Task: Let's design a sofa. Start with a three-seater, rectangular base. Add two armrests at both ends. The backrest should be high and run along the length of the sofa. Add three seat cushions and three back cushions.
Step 107:
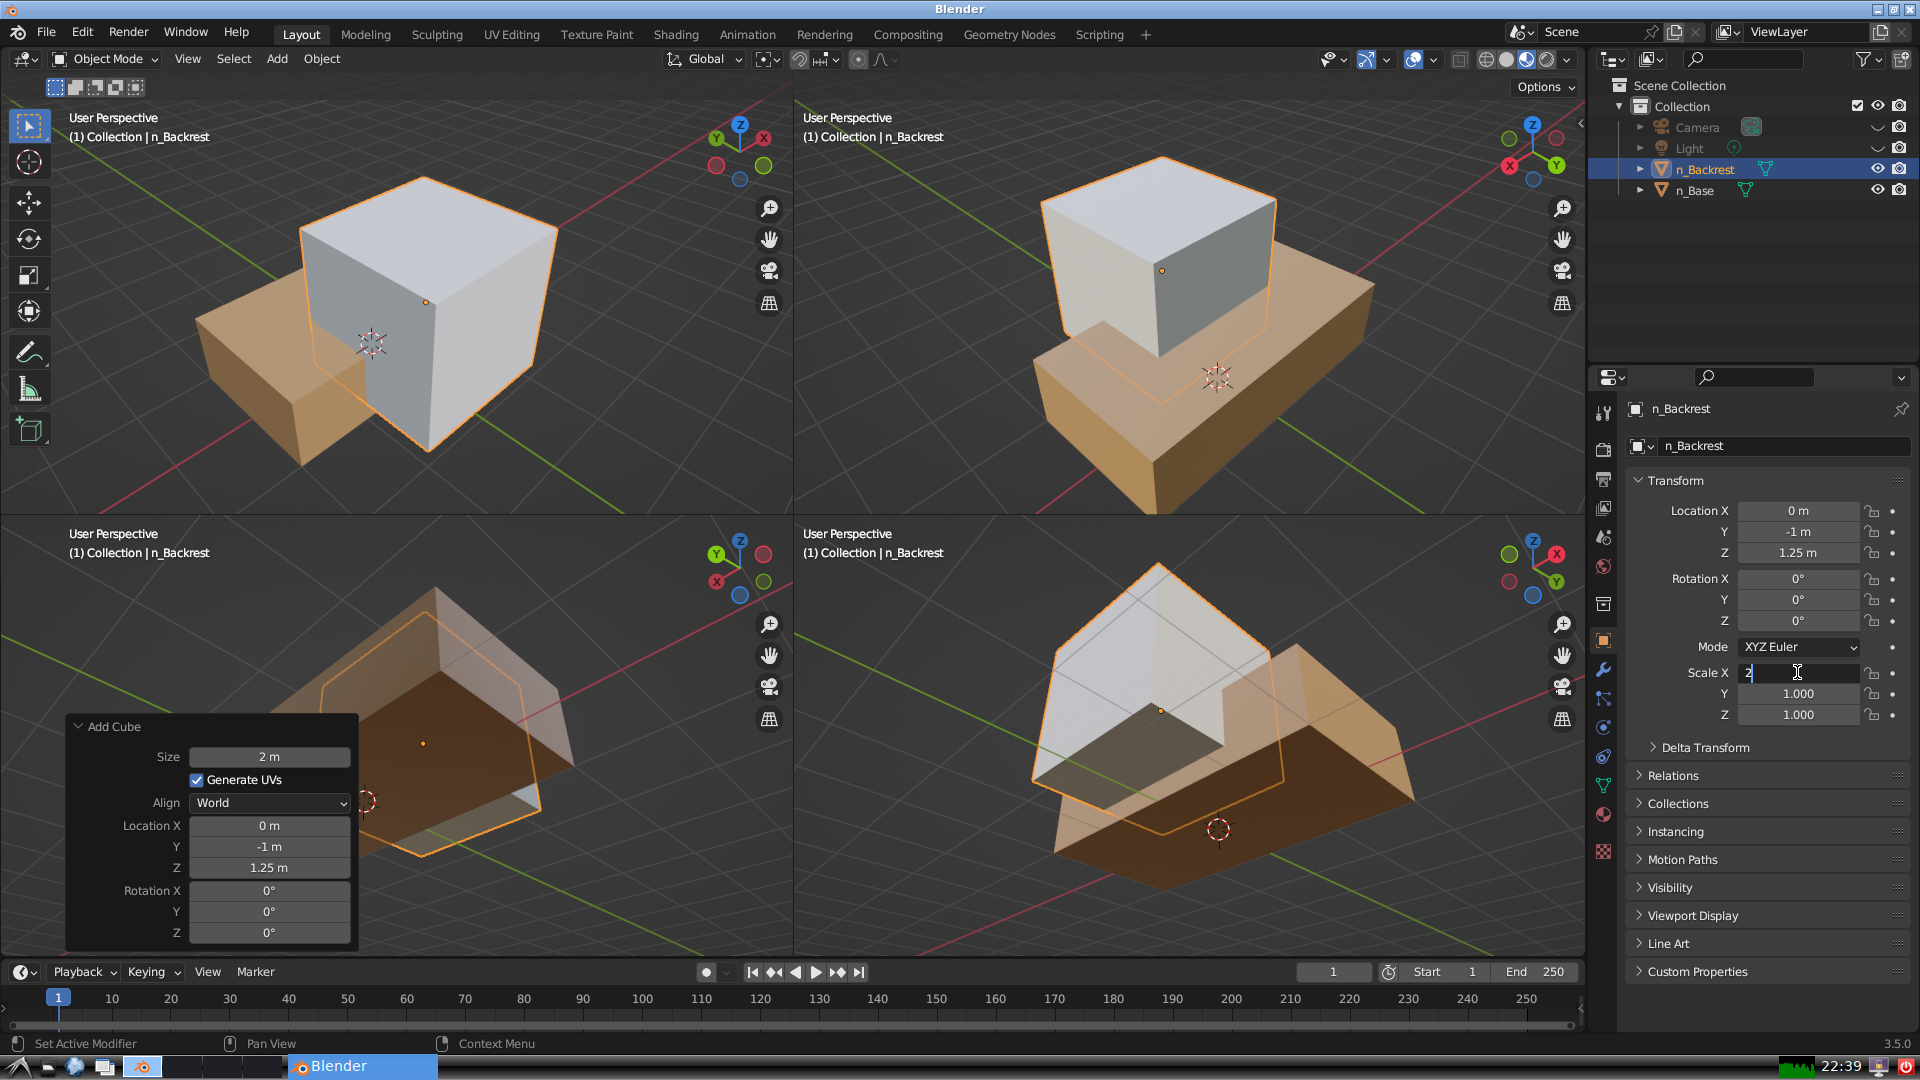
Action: {"key_press": ['Return']}